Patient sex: F
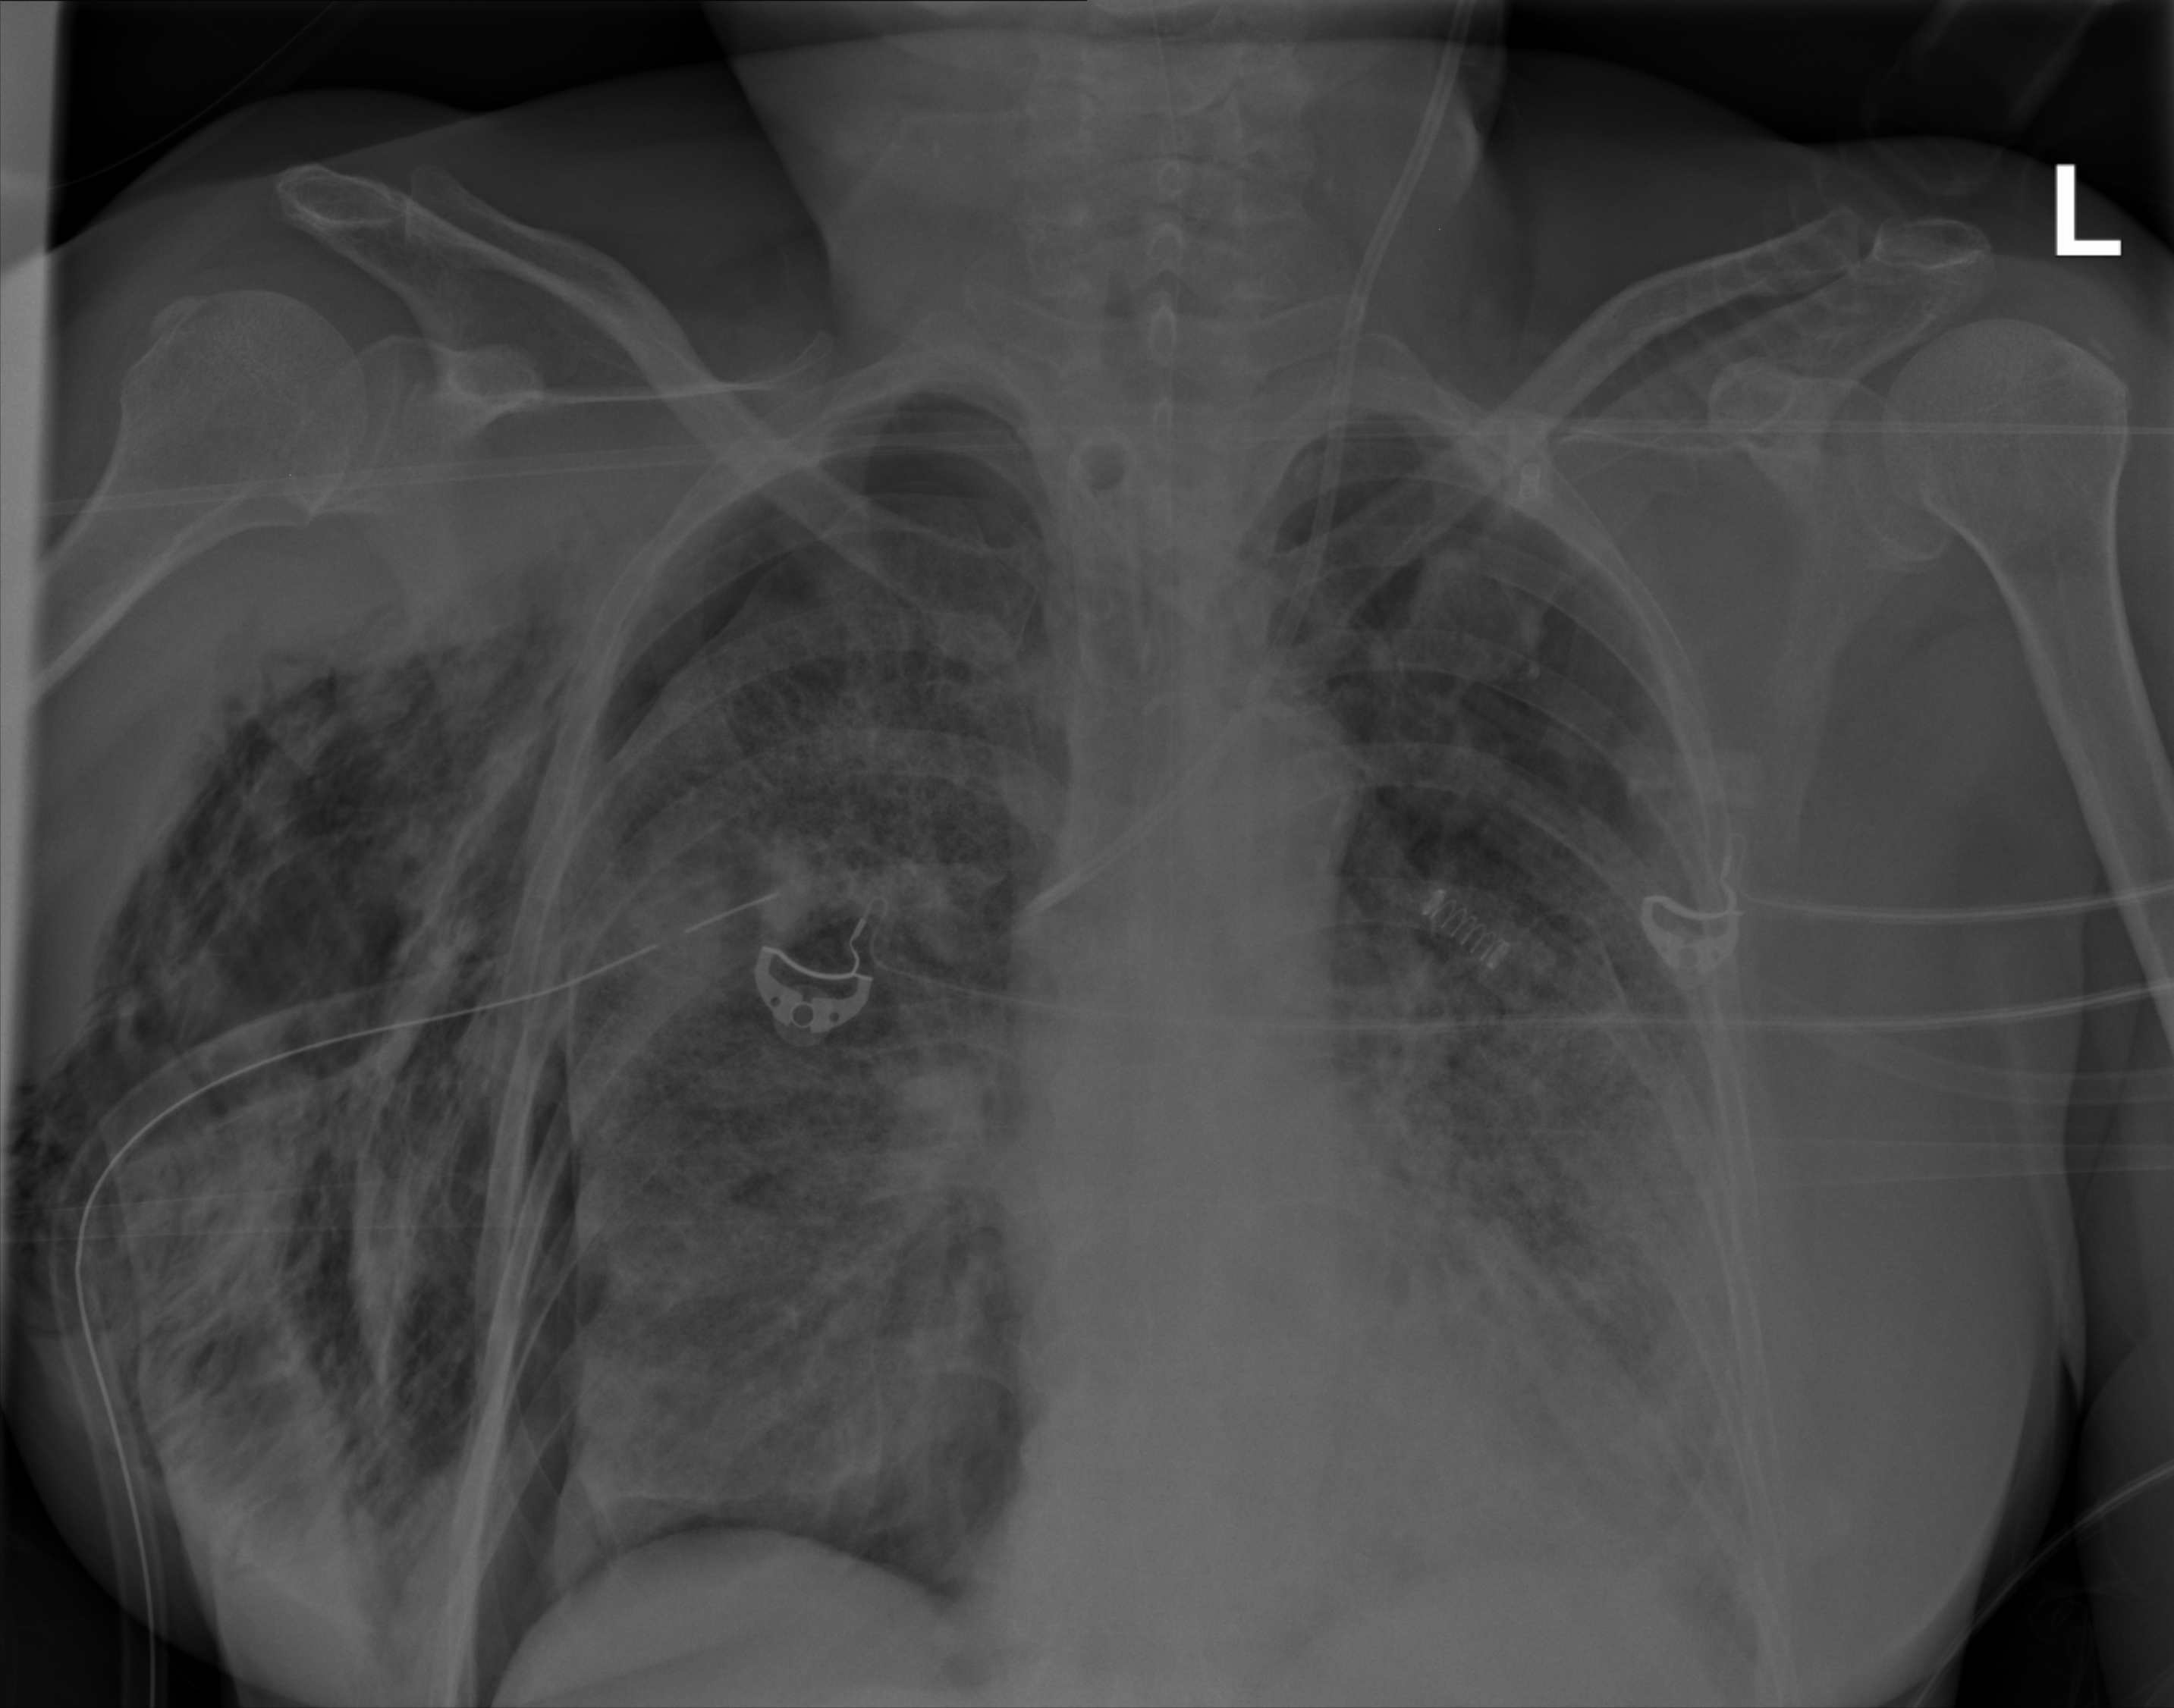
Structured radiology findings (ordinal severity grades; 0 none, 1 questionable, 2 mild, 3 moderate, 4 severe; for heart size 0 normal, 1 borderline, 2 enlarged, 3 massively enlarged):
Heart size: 0
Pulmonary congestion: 0
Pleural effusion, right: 0
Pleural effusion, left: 0
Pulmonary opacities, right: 3
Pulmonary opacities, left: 3
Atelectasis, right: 3
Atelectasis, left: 3